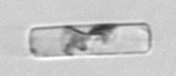
Label: Guinardia_delicatula